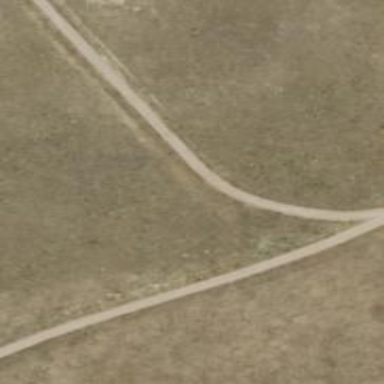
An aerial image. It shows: Road designated for service vehicles specifically for accessing wind farm.